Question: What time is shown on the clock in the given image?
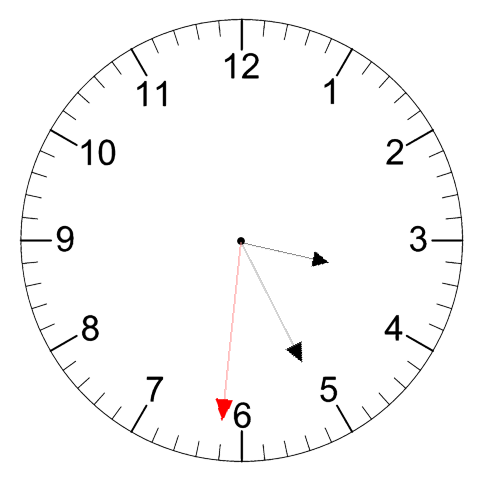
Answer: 03:25:31